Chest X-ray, PA view. Patient: 33 years old, sex M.
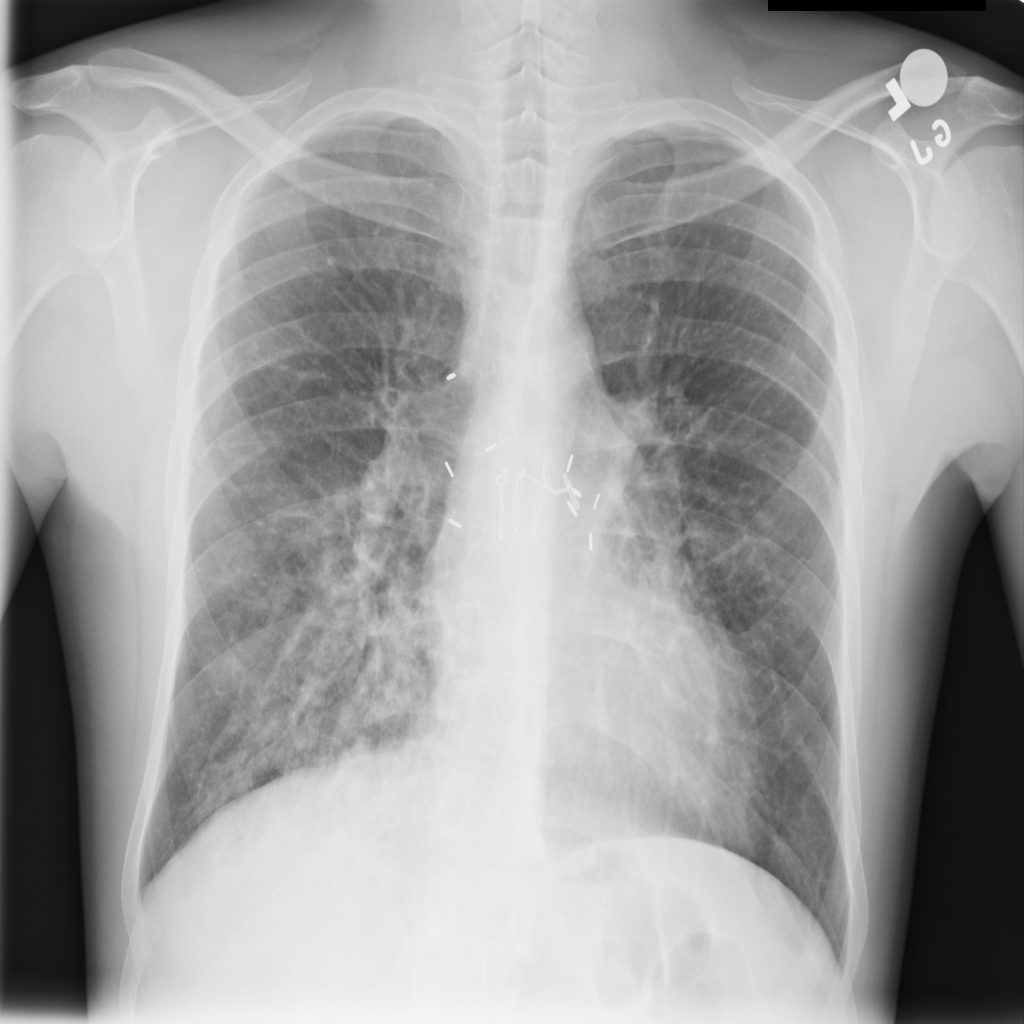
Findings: Infiltration, Pneumonia